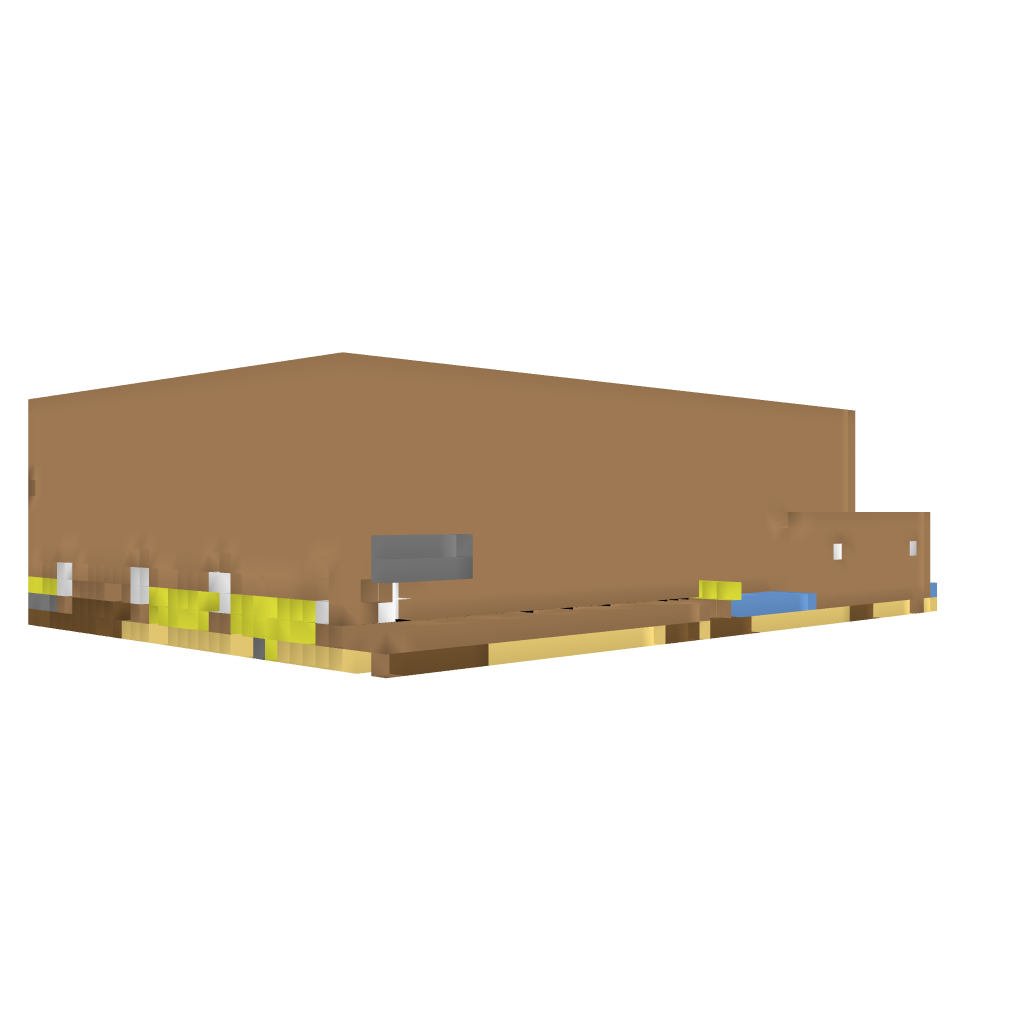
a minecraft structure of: Big theatre bad low quality